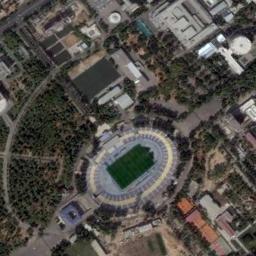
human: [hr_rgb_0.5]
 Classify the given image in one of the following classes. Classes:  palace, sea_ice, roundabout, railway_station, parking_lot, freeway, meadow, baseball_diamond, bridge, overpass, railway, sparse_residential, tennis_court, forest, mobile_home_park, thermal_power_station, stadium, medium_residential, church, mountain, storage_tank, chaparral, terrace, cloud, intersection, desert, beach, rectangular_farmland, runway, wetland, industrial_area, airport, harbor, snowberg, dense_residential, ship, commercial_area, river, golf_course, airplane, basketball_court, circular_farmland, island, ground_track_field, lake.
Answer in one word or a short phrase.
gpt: stadium